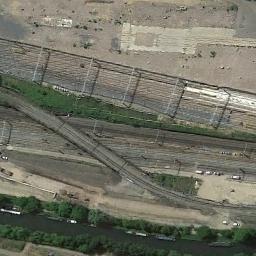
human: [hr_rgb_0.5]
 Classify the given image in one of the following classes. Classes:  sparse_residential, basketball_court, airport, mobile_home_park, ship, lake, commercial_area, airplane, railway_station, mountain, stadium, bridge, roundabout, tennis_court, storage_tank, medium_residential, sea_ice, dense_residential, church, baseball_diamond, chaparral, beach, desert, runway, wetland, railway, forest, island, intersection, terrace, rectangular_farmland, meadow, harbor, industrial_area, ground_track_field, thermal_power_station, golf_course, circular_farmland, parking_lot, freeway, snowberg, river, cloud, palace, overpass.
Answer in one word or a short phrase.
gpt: railway